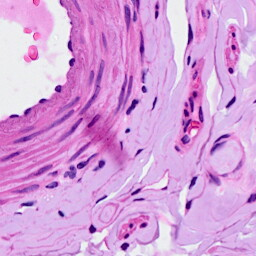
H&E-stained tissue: Ovarian